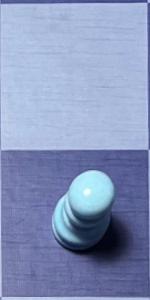
Label: Pawn_White